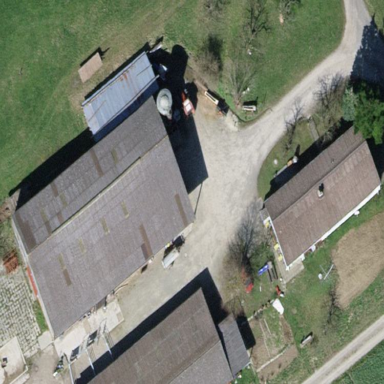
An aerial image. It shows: Farm auxiliary building with gabled roof.